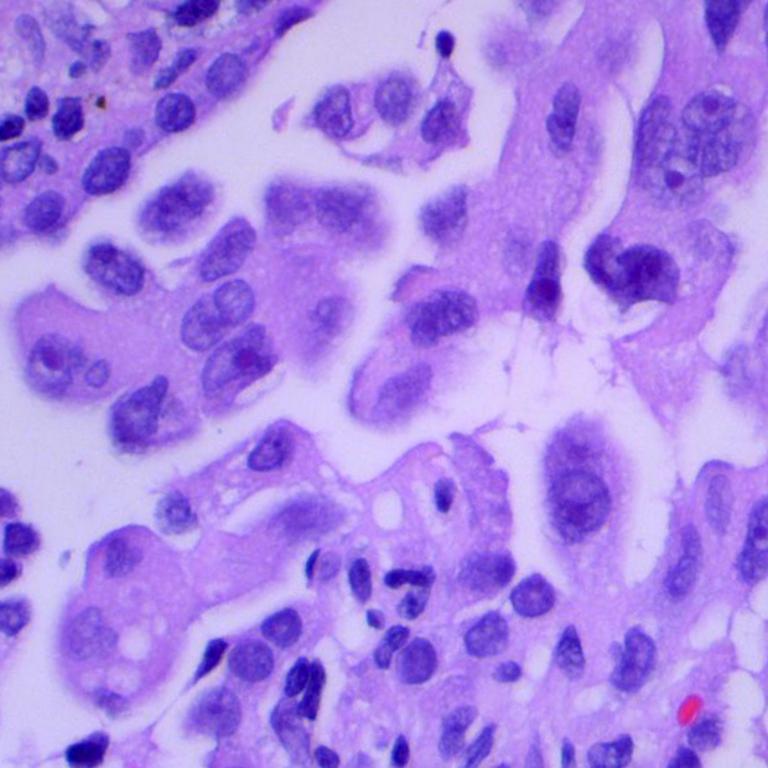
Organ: lung
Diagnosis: adenocarcinomas